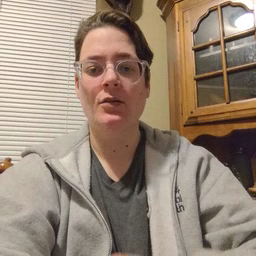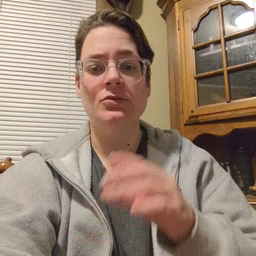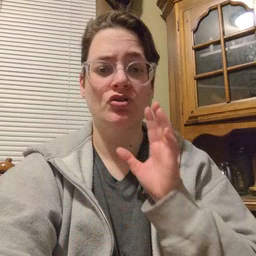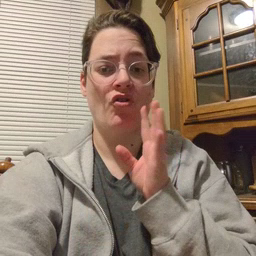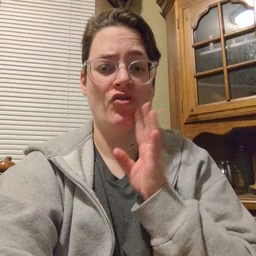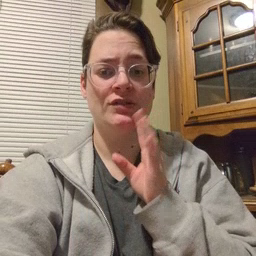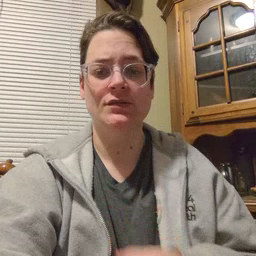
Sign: talk